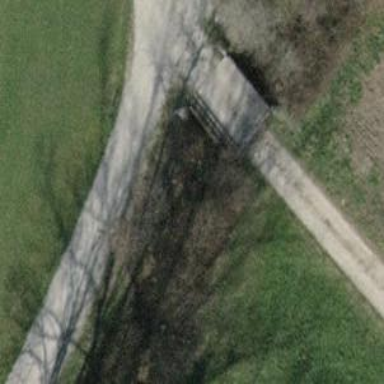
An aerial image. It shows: Track road on bridge with grade 1 track type.